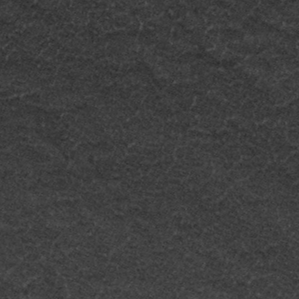
Label: frost